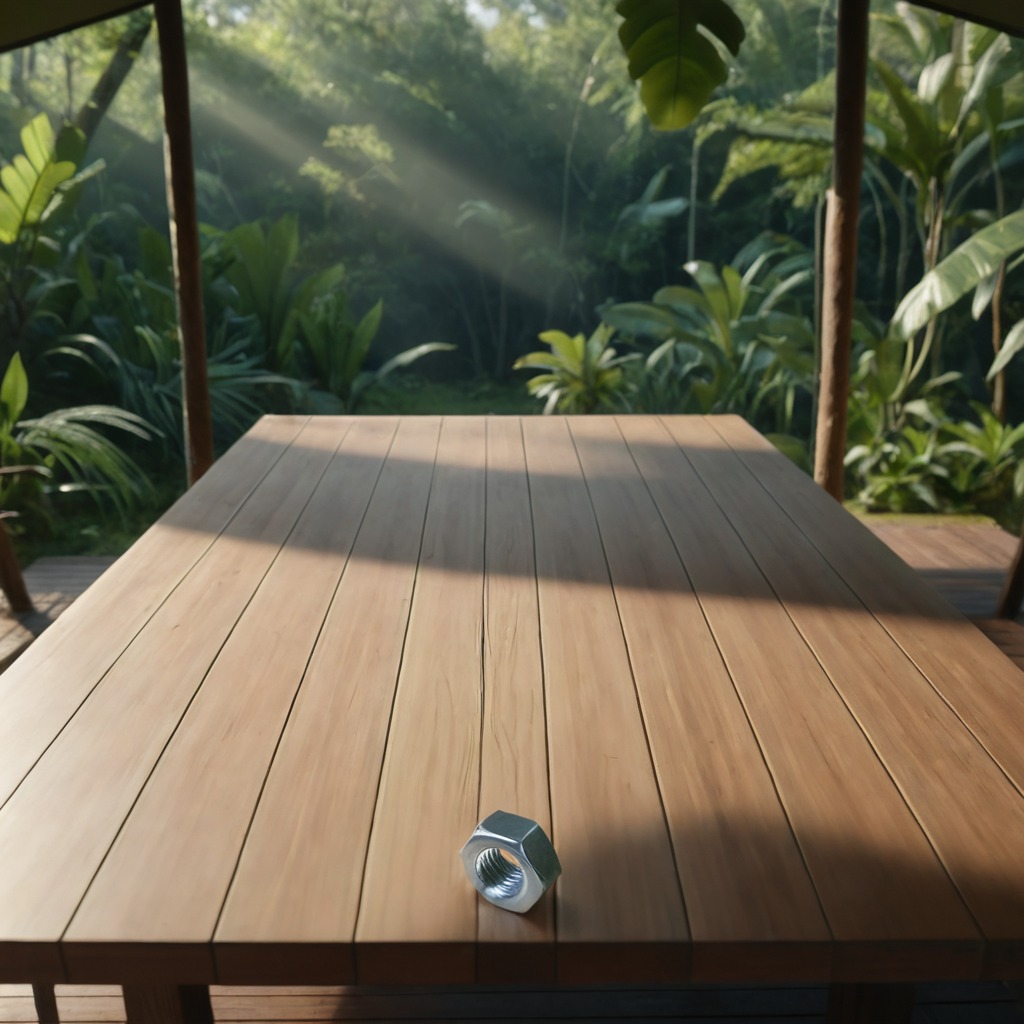
A metal nut is lying on a wooden table inside a jungle field workshop tent.